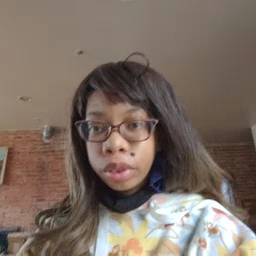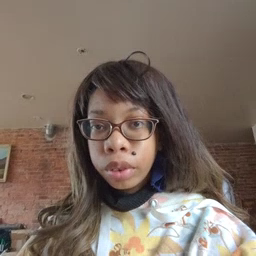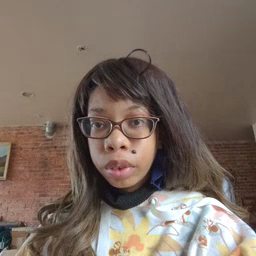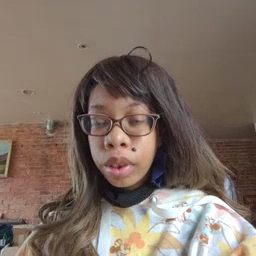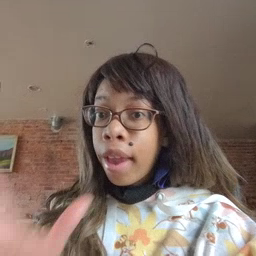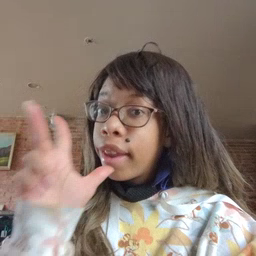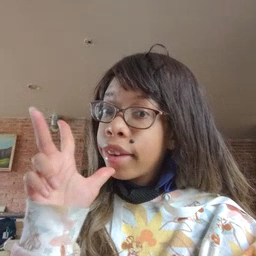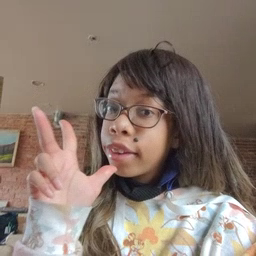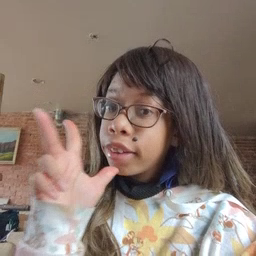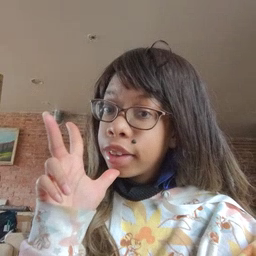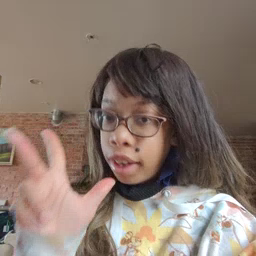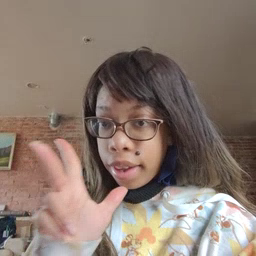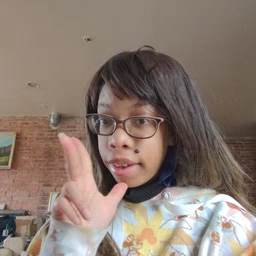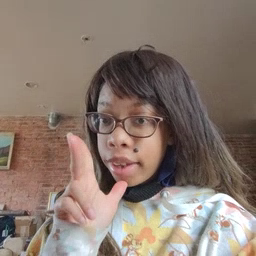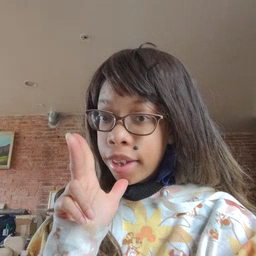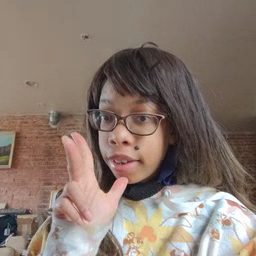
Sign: hen